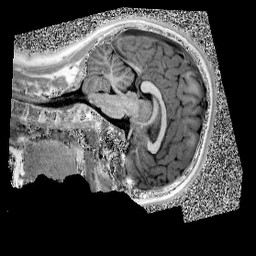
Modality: UNIT1
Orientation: sagittal
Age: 12
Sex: female
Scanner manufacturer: siemens
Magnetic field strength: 3 T
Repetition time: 4 s
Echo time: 0.00299 s